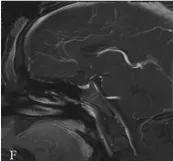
Brain MRI at admission (A-E). (C-E) Sagittal, coronal, axial view after contrast injection, with the tumor marked.
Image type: radiology (mri)